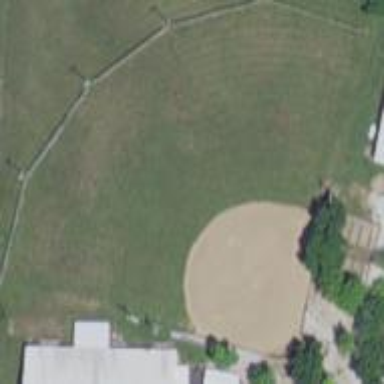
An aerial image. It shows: Baseball pitch for leisure land activities.